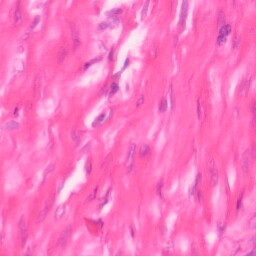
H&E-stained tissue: Colon